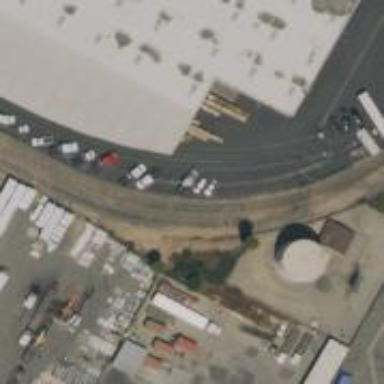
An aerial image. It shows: Railway spur service.